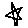
Label: star